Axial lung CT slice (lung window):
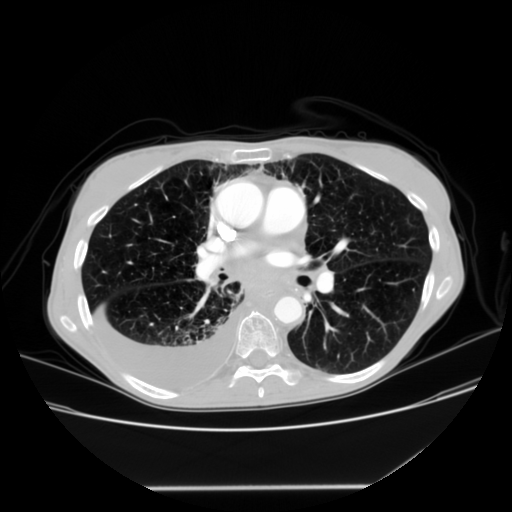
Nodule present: no